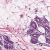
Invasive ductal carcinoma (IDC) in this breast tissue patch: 0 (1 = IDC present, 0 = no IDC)